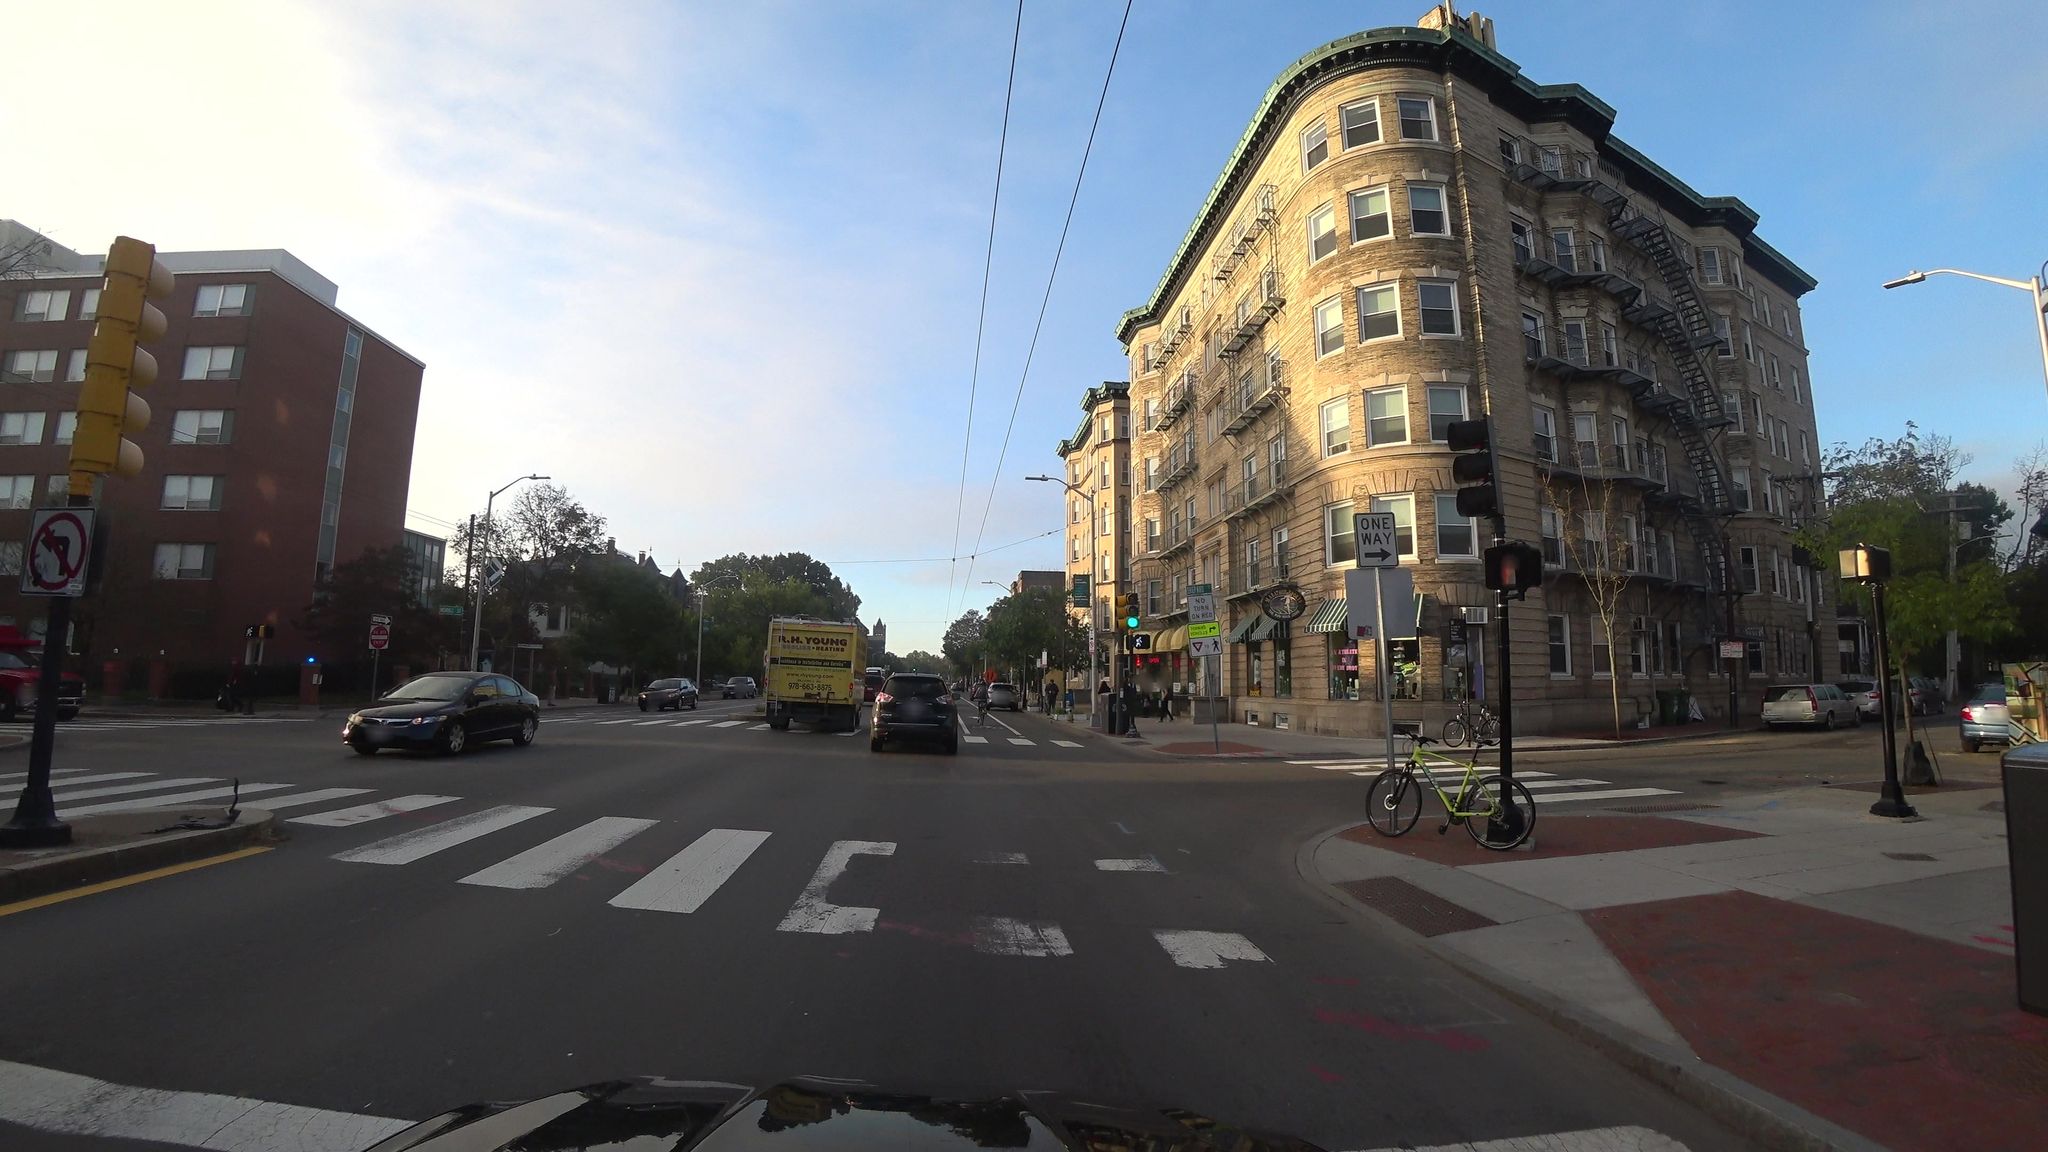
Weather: clear
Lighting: day
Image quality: good
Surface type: driving surface
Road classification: primary
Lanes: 2
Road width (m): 26.8
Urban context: urban centre
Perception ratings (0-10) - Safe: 5.08, Lively: 9.71, Beautiful: 4.29, Boring: 5.09, Depressing: 2.46, Wealthy: 7.17